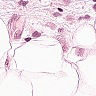
Metastatic tissue present: yes